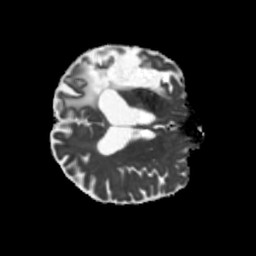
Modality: MD
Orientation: axial
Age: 52
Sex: male
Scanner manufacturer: siemens
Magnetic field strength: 3 T
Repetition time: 5.25 s
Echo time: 0.08 s